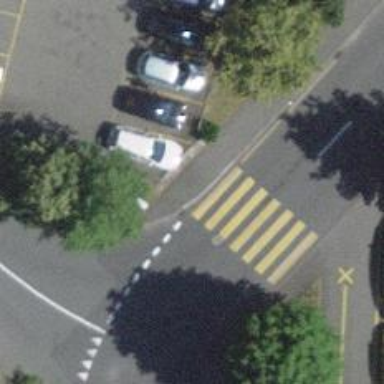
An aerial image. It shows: Kerb serving as barrier.